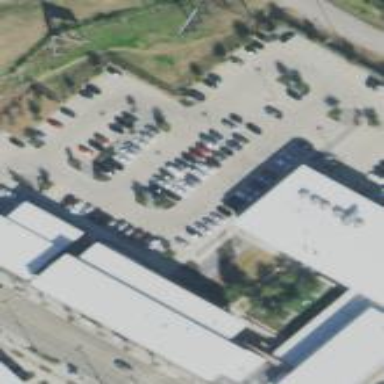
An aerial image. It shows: Building.